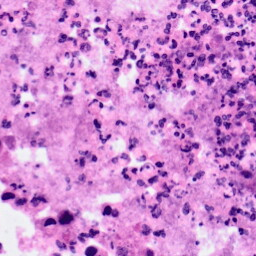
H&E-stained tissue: Pancreatic